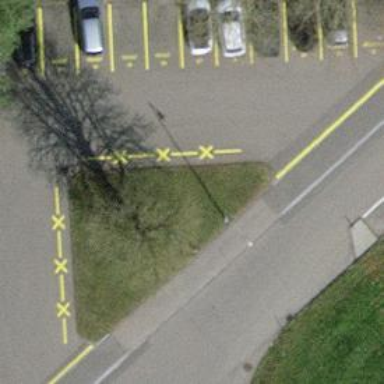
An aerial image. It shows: Parking area with surface.